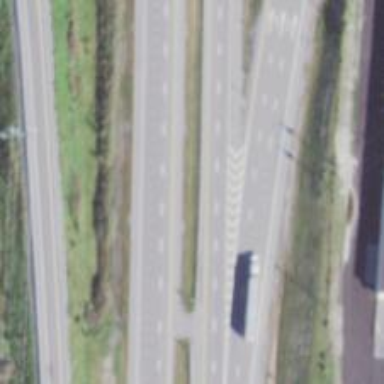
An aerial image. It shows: Asphalt motorway link.